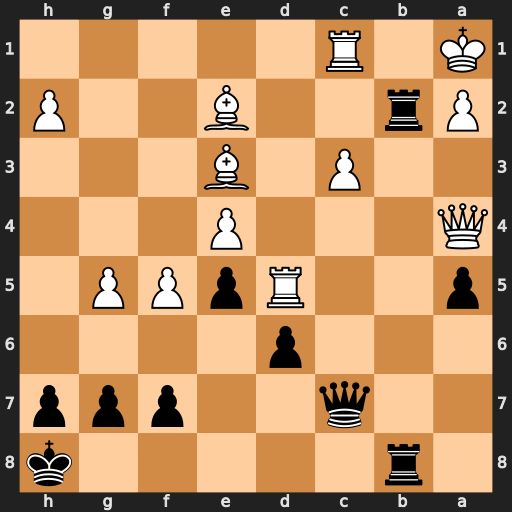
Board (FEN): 1r5k/2q2ppp/3p4/p2RpPP1/Q3P3/2P1B3/Pr2B2P/K1R5
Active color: b
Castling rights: -
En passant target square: -
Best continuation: Rb1+ Rxb1 Qxc3+ Rb2 Qxb2#